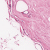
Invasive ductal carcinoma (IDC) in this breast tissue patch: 0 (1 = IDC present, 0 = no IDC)